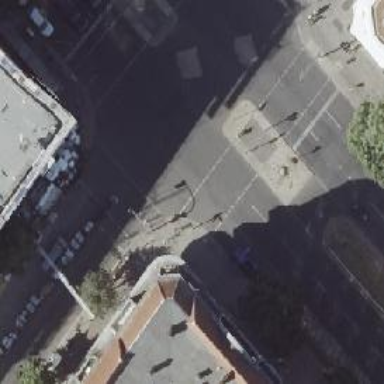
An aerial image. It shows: Road crossing with traffic signals.